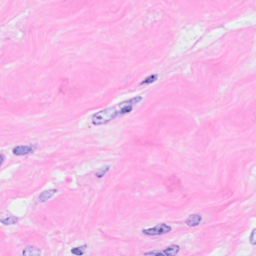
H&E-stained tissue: Breast